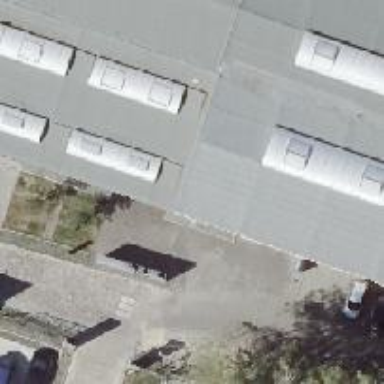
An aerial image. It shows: Car repair shop.